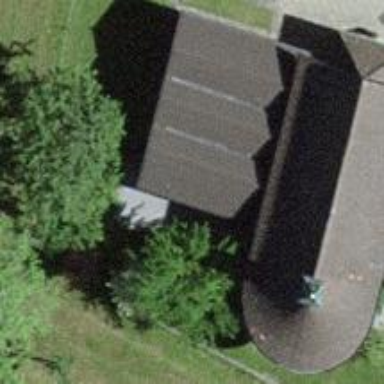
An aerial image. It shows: Chapel that serves as place of worship.